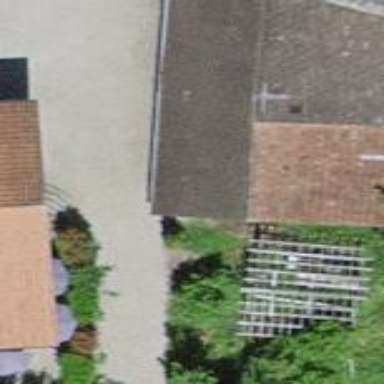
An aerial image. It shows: Garage.